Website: home-depot
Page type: review-order
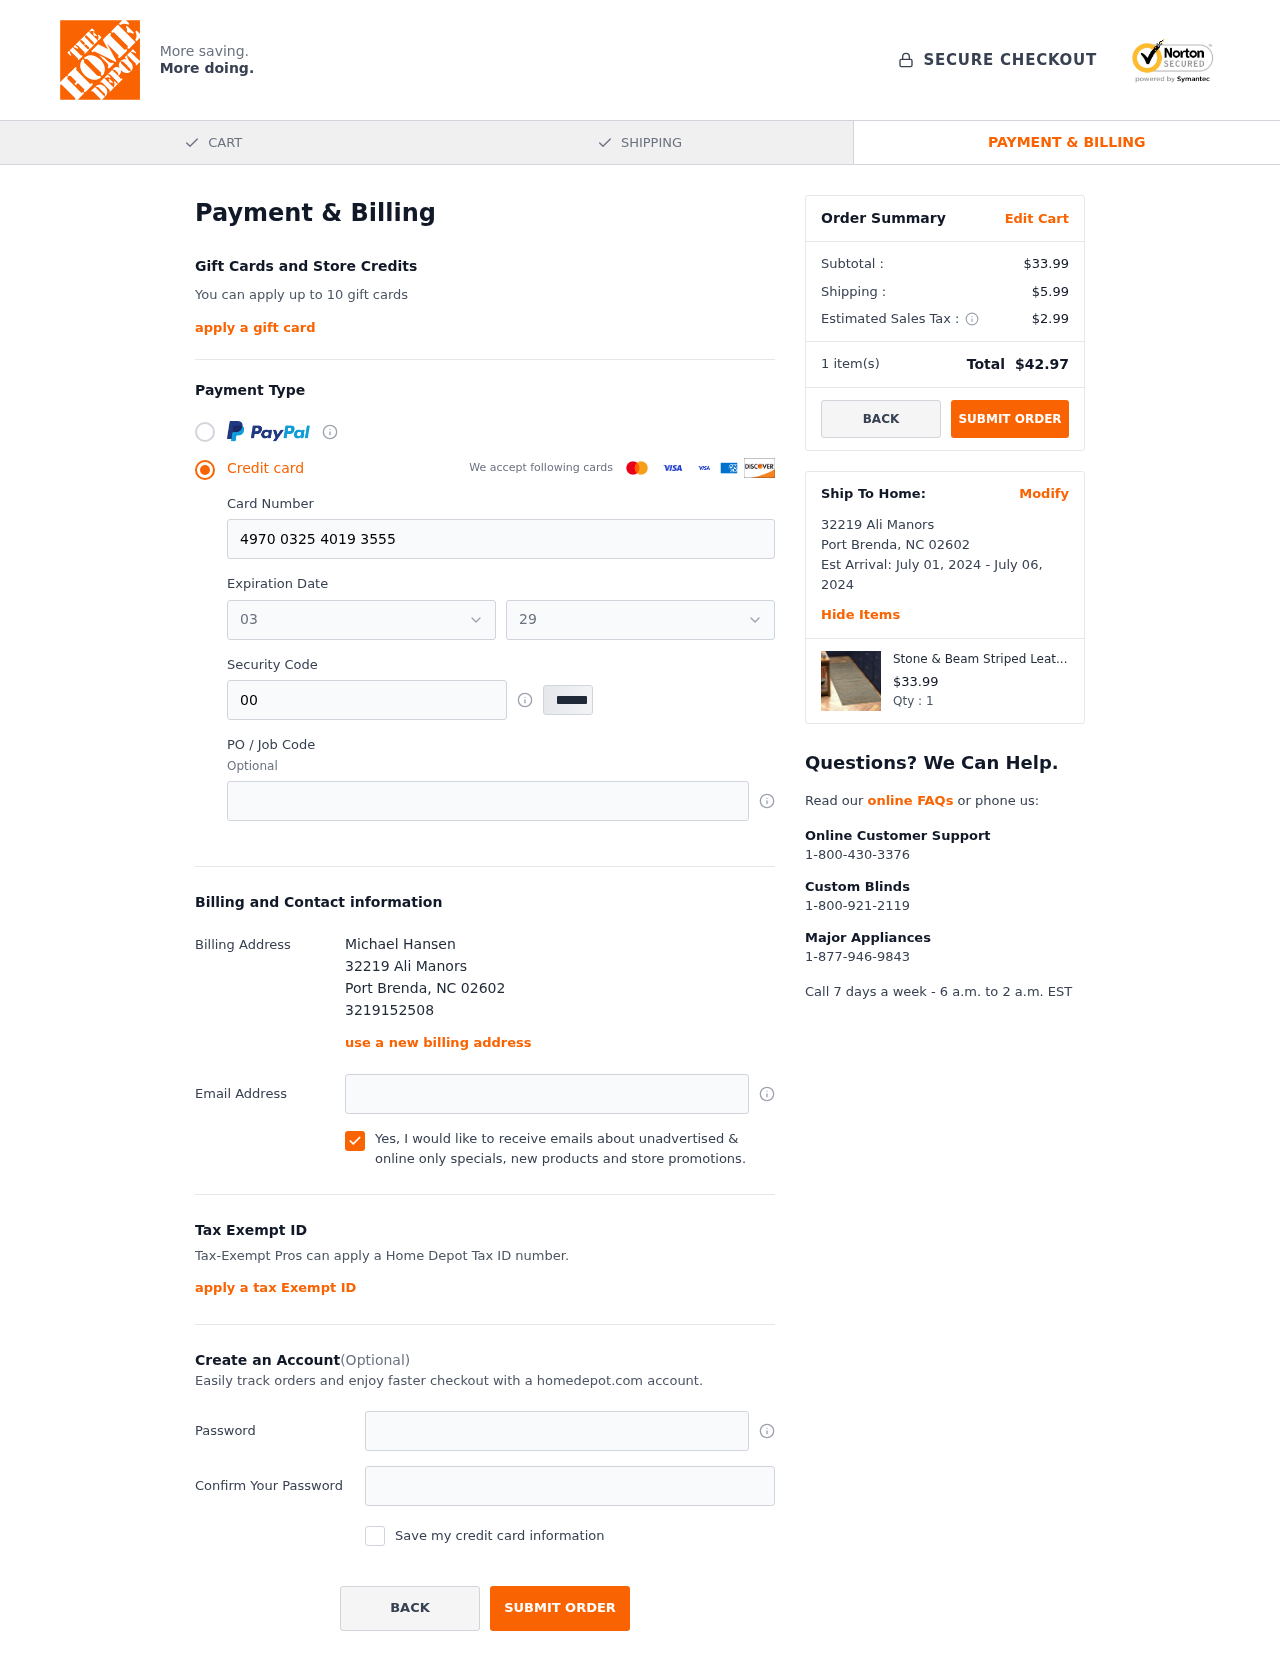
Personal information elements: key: PII_CARD_EXPIRY_MONTH
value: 03
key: PII_CARD_EXPIRY_YEAR
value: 29
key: PII_CITY
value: Port Brenda
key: PII_FULLNAME
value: Michael Hansen
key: PII_PHONE
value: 3219152508
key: PII_POSTCODE
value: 02602
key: PII_STATE_ABBR
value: NC
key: PII_STREET
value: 32219 Ali Manors
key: PII_CARD_NUMBER
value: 4970 0325 4019 3555
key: PII_CARD_CVV
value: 009
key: PII_JOB_CODE
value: JOB-7487
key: PII_EMAIL
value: michael_hansen@yahoo.com
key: PII_STREET2
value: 32219 Ali Manors
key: PII_POSTCODE2
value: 02602
Product elements: key: PRODUCT1_NAME
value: Stone & Beam Striped Leather Rug
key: PRODUCT1_PRICE
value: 33.99
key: PRODUCT1_QUANTITY
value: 1
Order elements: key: ORDER_SUBTOTAL
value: $33.99
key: ORDER_SHIPPING_COST
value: $5.99
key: ORDER_TAX
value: $2.99
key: ORDER_NUM_ITEMS
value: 1
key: ORDER_TOTAL
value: $42.97
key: ORDER_SHIPPING_DATE
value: July 01, 2024
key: ORDER_DELIVERY_DATE
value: July 06, 2024